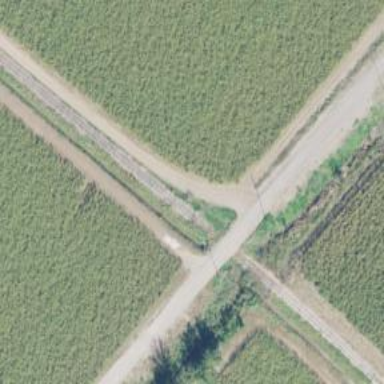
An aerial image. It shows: Abandoned railway.